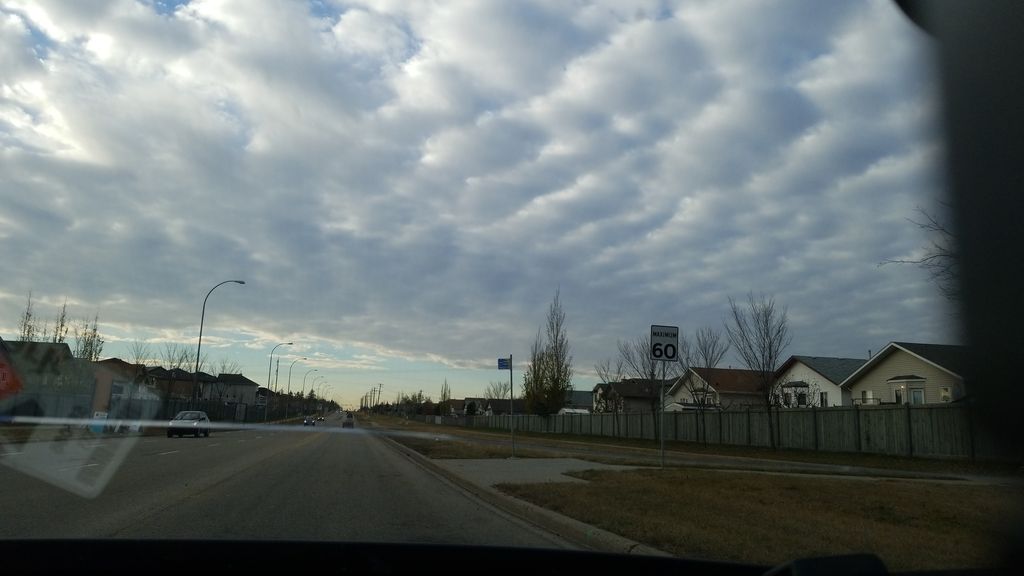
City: edmonton